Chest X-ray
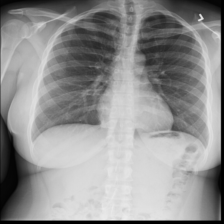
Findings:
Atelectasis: negative
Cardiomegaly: negative
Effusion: negative
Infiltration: negative
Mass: negative
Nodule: negative
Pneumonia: negative
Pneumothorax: negative
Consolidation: negative
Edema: negative
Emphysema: negative
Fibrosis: negative
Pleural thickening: negative
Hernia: negative